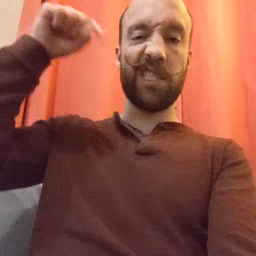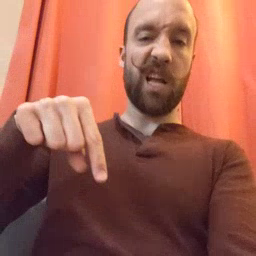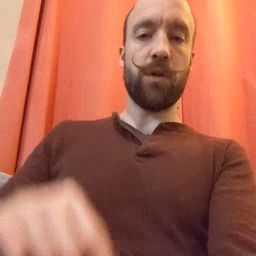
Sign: down